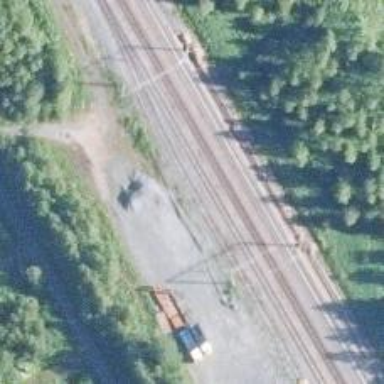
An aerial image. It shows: Wedge used for railway derailment.